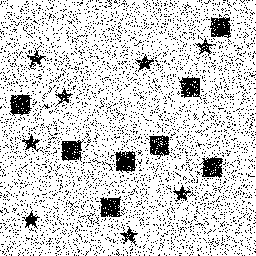
Squares: 8
Triangles: 0
Stars: 8
Total shapes: 16